Current action and preconditions to check: trajectory_clear

Your task: For each precondition in the list above, predict whether it will hold at this action.

Consider the current scene as observed from the mobile robot's camera, and analyze the predicted future states of all dynamic agents (e.g., people, animals, vehicles, or any moving entities) within the NEXT SECOND.

IMPORTANT: Only answer "very likely" if you are absolutely certain—based on strong, clear evidence—that a dynamic agent will violate the precondition in the predicted future state. Do NOT answer "very likely" for unlikely, ambiguous, or low-probability risks.

Ask yourself for each precondition: Is there a high probability, with clear and convincing evidence, that the predicted future states of any dynamic agent will interfere with the predicted future state of the currently executing action within the NEXT SECOND, causing that precondition to fail?

Assess the risk level based on these predictions. Use "likely" or "very likely" if motions create a clear risk of interference.

Use "neutral" or "improbable" if agents are nearby but their predicted paths are clearly diverging or non-conflicting.

Failure Risk Categories: "very improbable", "improbable", "neutral", "likely", "very likely"

Answer Format: Output ONLY the probability_of_failure value from these categories: "very improbable", "improbable", "neutral", "likely", "very likely"

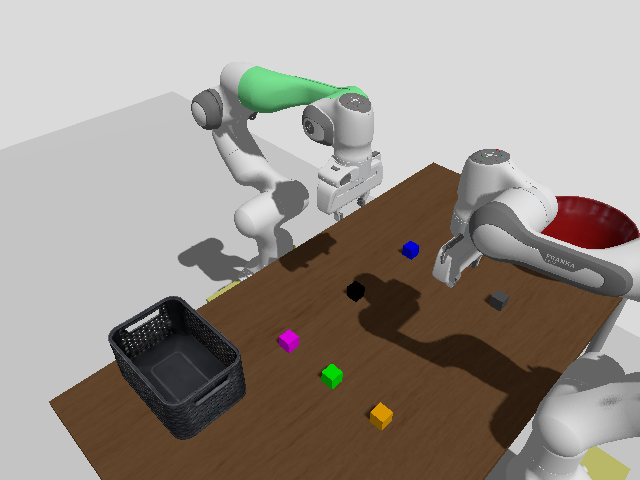

Answer: very improbable